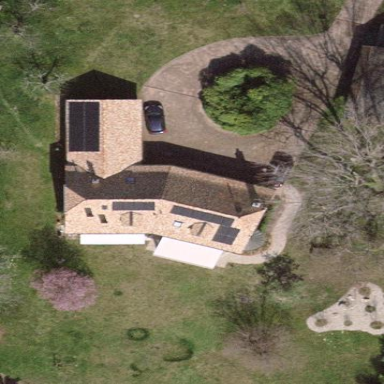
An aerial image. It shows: Simple house.